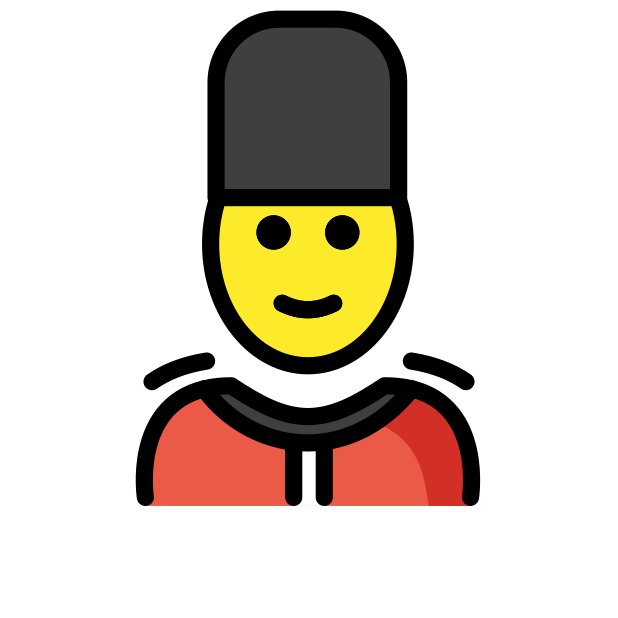
Emoji: 💂
Name: guardsman
Unicode: 0x1f482